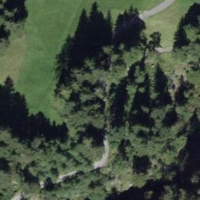
EUNIS habitat code: 43
Species observed at this site:
Sambucus racemosa